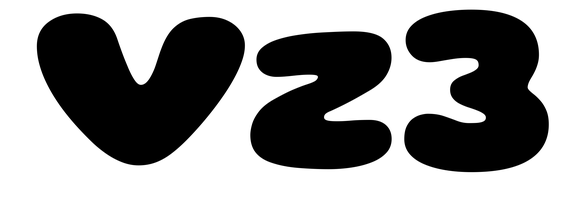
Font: Gluten_Black